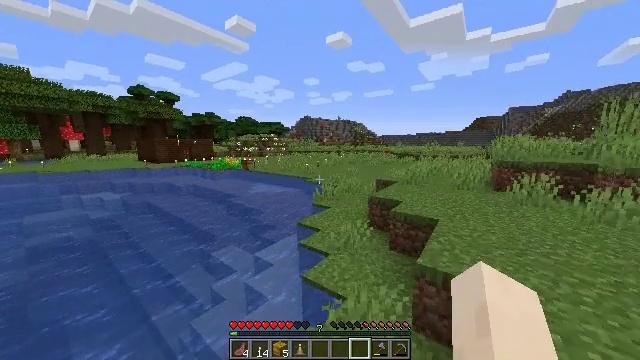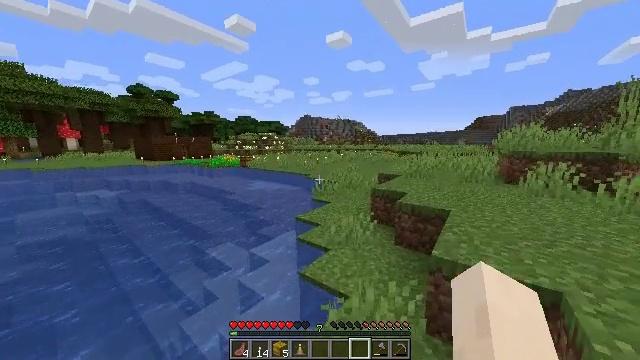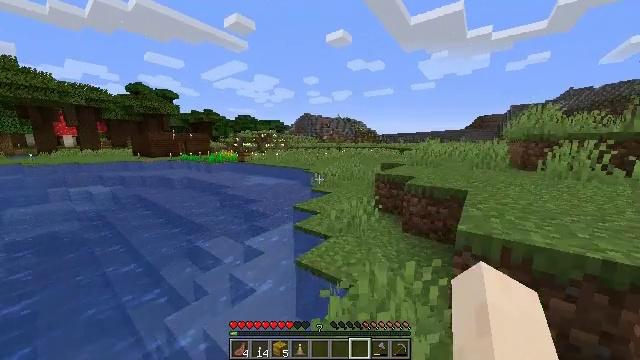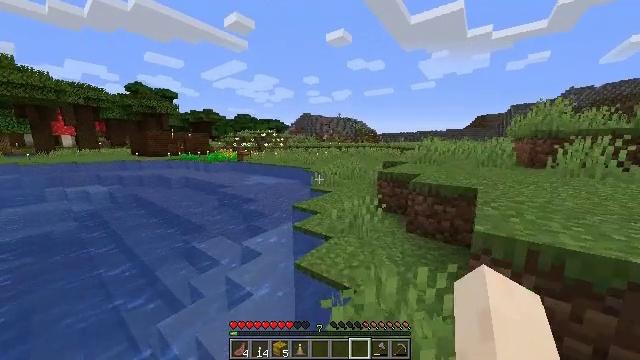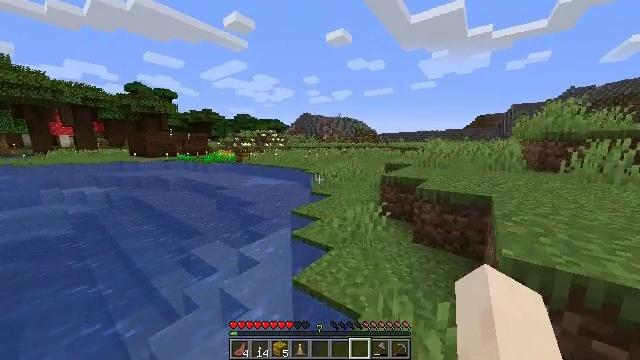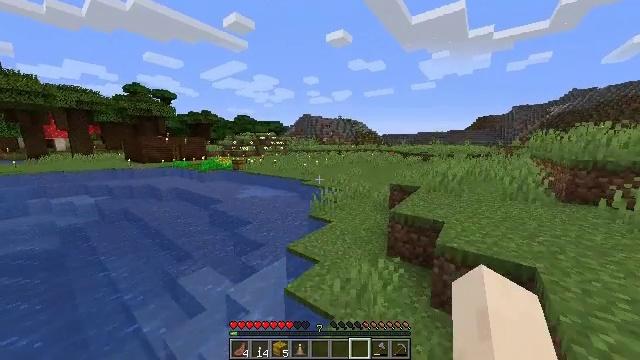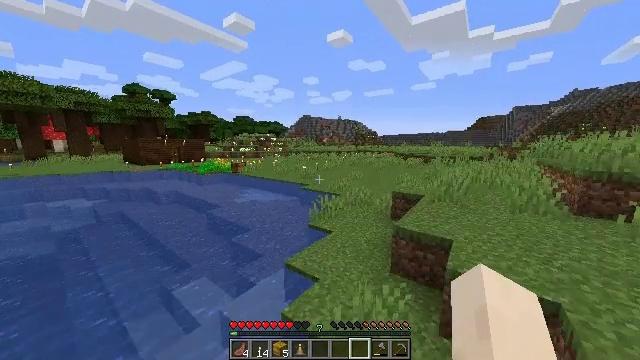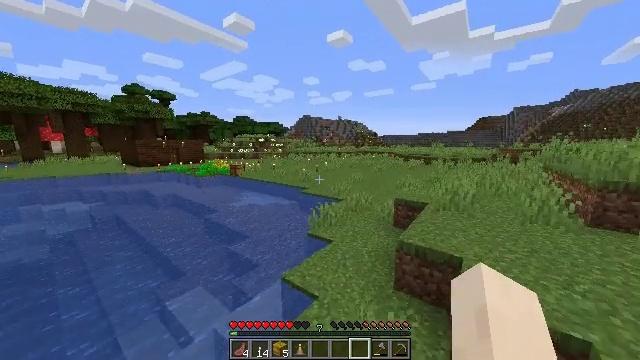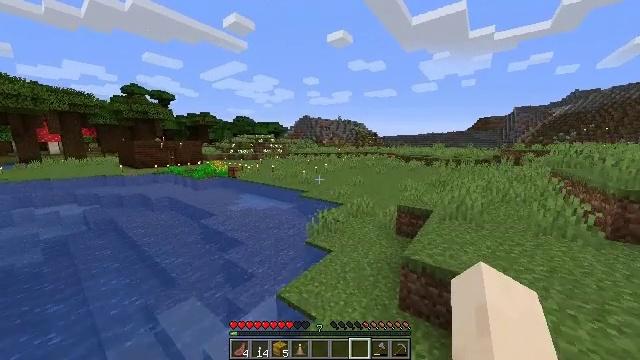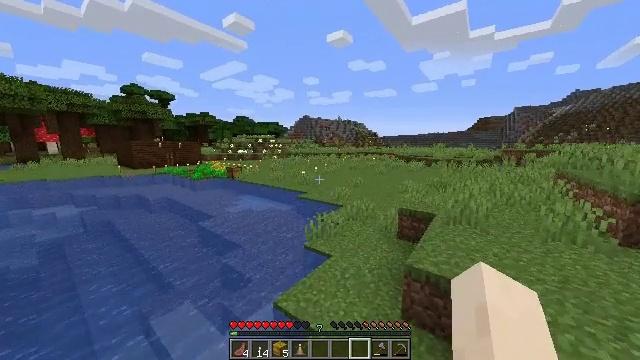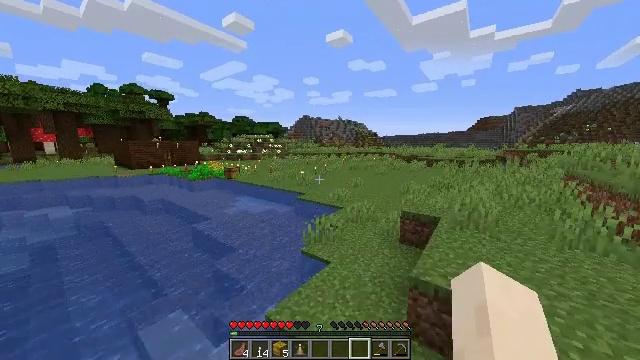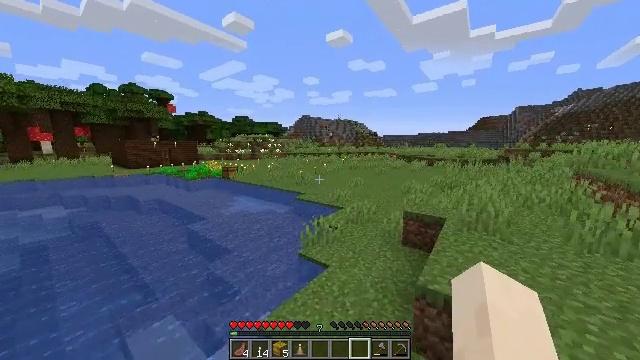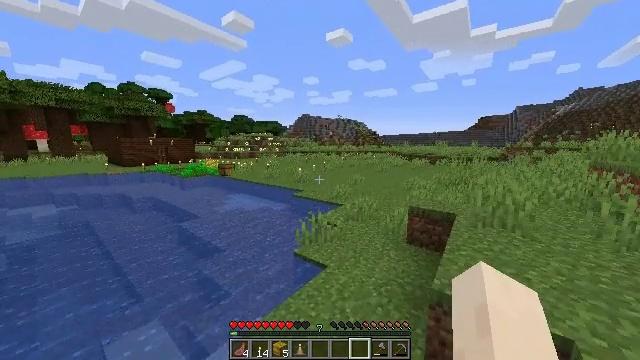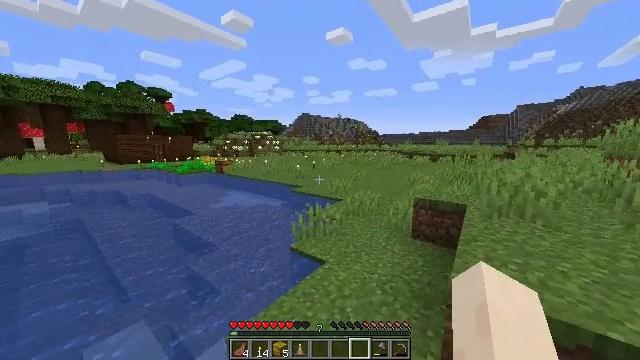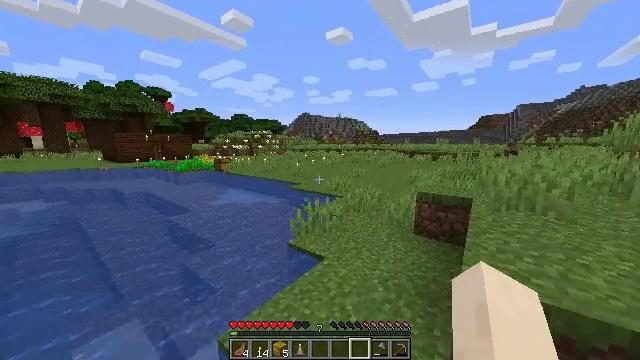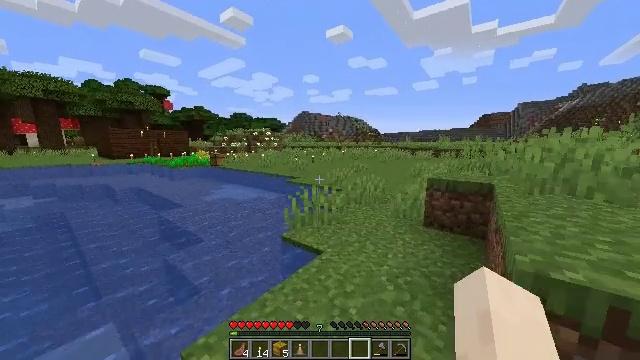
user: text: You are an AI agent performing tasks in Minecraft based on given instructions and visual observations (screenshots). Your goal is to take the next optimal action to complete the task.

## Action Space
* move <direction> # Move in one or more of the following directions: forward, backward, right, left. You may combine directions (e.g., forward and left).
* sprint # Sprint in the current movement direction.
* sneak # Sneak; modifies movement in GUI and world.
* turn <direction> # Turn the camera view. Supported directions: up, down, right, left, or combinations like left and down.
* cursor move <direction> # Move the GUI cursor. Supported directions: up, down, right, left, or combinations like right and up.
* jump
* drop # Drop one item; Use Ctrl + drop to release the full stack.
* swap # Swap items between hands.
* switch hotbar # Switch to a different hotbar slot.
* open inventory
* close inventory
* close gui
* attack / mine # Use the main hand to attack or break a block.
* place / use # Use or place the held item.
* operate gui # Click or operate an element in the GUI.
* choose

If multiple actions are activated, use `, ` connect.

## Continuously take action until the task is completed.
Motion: motion action
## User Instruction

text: Make a dark oak pressure plate using dark oak planks.
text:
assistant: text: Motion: move forward, sprint, jump
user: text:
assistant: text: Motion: move forward, sprint, jump
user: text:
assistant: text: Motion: move forward, sprint, jump
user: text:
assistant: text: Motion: move forward, sprint, jump
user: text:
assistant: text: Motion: move forward, sprint, jump
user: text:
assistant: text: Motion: move forward, sprint, jump
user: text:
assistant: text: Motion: move forward and move right, sprint, jump
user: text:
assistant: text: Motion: move forward and move right, sprint, jump
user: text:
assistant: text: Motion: move forward and move right, sprint, jump
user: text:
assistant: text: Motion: move forward, sprint, jump
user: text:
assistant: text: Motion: move forward, sprint, jump
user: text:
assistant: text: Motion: move forward, sprint, jump
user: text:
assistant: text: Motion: move forward, sprint, jump
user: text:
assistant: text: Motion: move forward, sprint, jump
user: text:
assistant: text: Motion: move forward, sprint, jump
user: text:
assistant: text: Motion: move forward and move right, sprint, jump
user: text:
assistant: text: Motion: move forward and move right, sprint, jump
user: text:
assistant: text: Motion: move forward and move right, sprint, jump
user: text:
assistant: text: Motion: move forward and move right, sprint, jump
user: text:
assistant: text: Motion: move forward, sprint, jump
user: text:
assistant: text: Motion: move forward, sprint, jump
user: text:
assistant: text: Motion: move forward, sprint, jump
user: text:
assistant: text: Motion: move forward, sprint, jump
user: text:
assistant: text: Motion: move forward, sprint, jump
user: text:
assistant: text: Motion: move forward, sprint, jump
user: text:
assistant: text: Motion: move forward, sprint
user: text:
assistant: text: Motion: move forward, sprint
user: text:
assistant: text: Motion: move forward, sprint, turn left
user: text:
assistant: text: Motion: move forward, sprint, turn left
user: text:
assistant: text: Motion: move forward, sprint